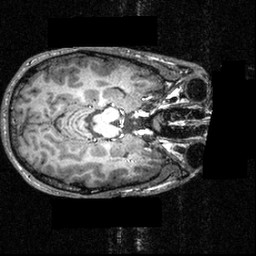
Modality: T1w
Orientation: axial
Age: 27
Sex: male
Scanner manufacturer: siemens
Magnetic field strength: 3.951 T
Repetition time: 1.5 s
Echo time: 0.00335 s